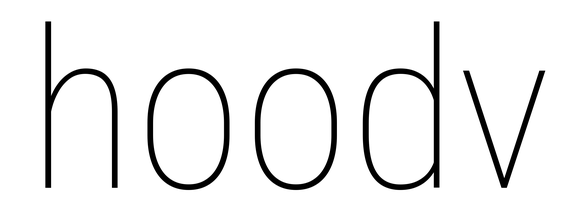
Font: Roboto_Condensed_Thin